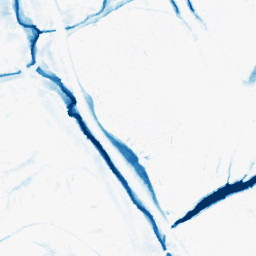
Category: morphological
Decomposition family: morphological
Decomposition parameters: operation: closing
size: 10
Upsampling method: quintic
Upsampling parameters: scale: 2
Upsampling scale: 2